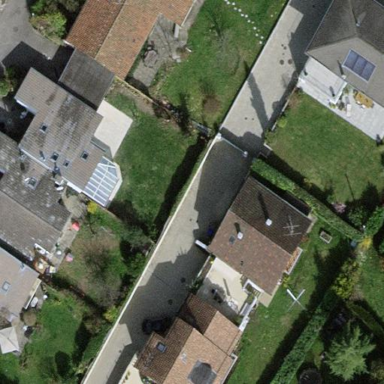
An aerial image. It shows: Garden enclosed by fence.